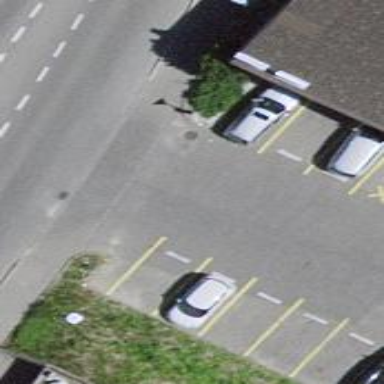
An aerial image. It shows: Sidewalk.